Question: It has recently come to my attention that Java text components use line feed characters (LF, '
', 0x0A) to represent and interpret line breaks internally. This came as quite a surprise to me and puts my assumption, that using 'System.getProperty('line.separator')' is a good practice, under a question mark.
It would appear that whenever you are dealing with a text component you should be very careful when using the mentioned property, since if you use 'JTextComponent.setText(String)' you might end up with a component that contains invisible newlines (CRs for example). This might not seem that important, unless the content of the text component can be saved to a file. If you save and open the text to a file using the methods that are provided by all text components, your hidden newlines suddenly materialize in the component upon the file being re-opened. The reason for that seems to be that 'JTextComponent.read(...)' method does the normalization.
So why doesn't 'JTextComponent.setText(String)' normalize line endings? Or any other method that allows text to be modified within a text component for that matter? Is using 'System.getProperty('line.separator')' a good practice when dealing with text components? Is it a good practice at all?
Some code to put this question into perspective:
'''
import java.awt.GridBagConstraints;
import java.awt.GridBagLayout;
import java.awt.Insets;
import java.awt.event.ActionEvent;
import java.io.File;
import java.io.FileInputStream;
import java.io.FileNotFoundException;
import java.io.FileOutputStream;
import java.io.IOException;
import java.io.InputStreamReader;
import java.io.OutputStreamWriter;
import java.io.Reader;
import java.io.UnsupportedEncodingException;
import java.io.Writer;
import javax.swing.AbstractAction;
import javax.swing.JButton;
import javax.swing.JFrame;
import javax.swing.JOptionPane;
import javax.swing.JScrollPane;
import javax.swing.JTextArea;
import javax.swing.SwingUtilities;
public class TextAreaTest extends JFrame {
private JTextArea jtaInput;
private JScrollPane jscpInput;
private JButton jbSaveAndReopen;
public TextAreaTest() {
super();
setDefaultCloseOperation(EXIT_ON_CLOSE);
setTitle("Text Area Test");
GridBagLayout layout = new GridBagLayout();
setLayout(layout);
jtaInput = new JTextArea();
jtaInput.setText("Some text followed by a windows newline
"
+ "and some more text.");
jscpInput = new JScrollPane(jtaInput);
GridBagConstraints constraints = new GridBagConstraints();
constraints.gridx = 0; constraints.gridy = 0;
constraints.gridwidth = 2;
constraints.weightx = 1.0; constraints.weighty = 1.0;
constraints.fill = GridBagConstraints.BOTH;
add(jscpInput, constraints);
jbSaveAndReopen = new JButton(new SaveAndReopenAction());
constraints = new GridBagConstraints();
constraints.gridx = 1; constraints.gridy = 1;
constraints.anchor = GridBagConstraints.EAST;
constraints.insets = new Insets(5, 0, 2, 2);
add(jbSaveAndReopen, constraints);
pack();
}
public static void main(String[] args) {
SwingUtilities.invokeLater(new Runnable() {
public void run() {
TextAreaTest tat = new TextAreaTest();
tat.setVisible(true);
}
});
}
private class SaveAndReopenAction extends AbstractAction {
private File file = new File("text-area-test.txt");
public SaveAndReopenAction() {
super("Save and Re-open");
}
private void saveToFile()
throws UnsupportedEncodingException, FileNotFoundException,
IOException {
Writer writer = null;
try {
writer = new OutputStreamWriter(
new FileOutputStream(file), "UTF-8");
TextAreaTest.this.jtaInput.write(writer);
} finally {
if (writer != null) {
try {
writer.close();
} catch (IOException ex) {
}
}
}
}
private void openFile()
throws UnsupportedEncodingException, IOException {
Reader reader = null;
try {
reader = new InputStreamReader(
new FileInputStream(file), "UTF-8");
TextAreaTest.this.jtaInput.read(reader, file);
} finally {
if (reader != null) {
try {
reader.close();
} catch (IOException ex) {
}
}
}
}
public void actionPerformed(ActionEvent e) {
Throwable exc = null;
try {
saveToFile();
openFile();
} catch (UnsupportedEncodingException ex) {
exc = ex;
} catch (FileNotFoundException ex) {
exc = ex;
} catch (IOException ex) {
exc = ex;
}
if (exc != null) {
JOptionPane.showConfirmDialog(
TextAreaTest.this, exc.getMessage(), "An error occured",
JOptionPane.DEFAULT_OPTION, JOptionPane.ERROR_MESSAGE);
}
}
}
}
'''
An example of what this program saves on my windows machine after adding a new line of text (why the single CR? o_O):

I ran/debugged this from within Netbeans IDE, which uses JDK1.7u15 64bit (C:\Program Files\Java\jdk1.7.0_15) on Windows 7.
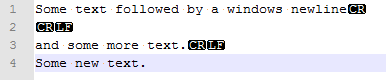
Answer: First of all, the real answer is that this is how the designers thought the design should work. You'd really need to ask to get the real reason(s).
Having said that:
> So why doesn't JTextComponent.setText(String) normalize line endings?
I think that the most likely reasons are:
- It would be unexpected behaviour. Most programmers would expect a 'get' on a text field to return the same string value that was 'set' ... or that the user entered. - If text fields normalize, then the programmer would have great difficulty preserving the original text's line endings in vases where this was desirable.- The designers have wanted to change their minds at some point (c.f. the reported behaviour of the 'read' and 'write' methods) bur were unable to for reasons of compatibility.
Anyway, if you need normalization, there's nothing stopping your code from doing this on the value retrieved by the setter.
> Or any other method that allows text to be modified within a text component for that matter?
It is reported (see comments) that 'read' and/or 'write' do normalization.
> Is using System.getProperty('line.separator') a good practice when dealing with text components? Is it a good practice at all?
It depends on the context. If you know you are reading and writing files to be processed on "this" platform, its probably a good idea. If the file is intended to be read on a different platform (with a different line separators) then normalizing to match the current machine's convention is maybe a bad idea.
---
'read''write'
'Reader''Writer'